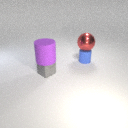
small gray rubber cube to the left of small blue rubber cylinder